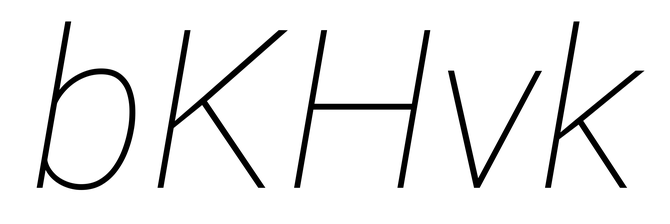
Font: Roboto-Italic_Thin_Italic